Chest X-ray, AP view. Patient: 71 years old, sex M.
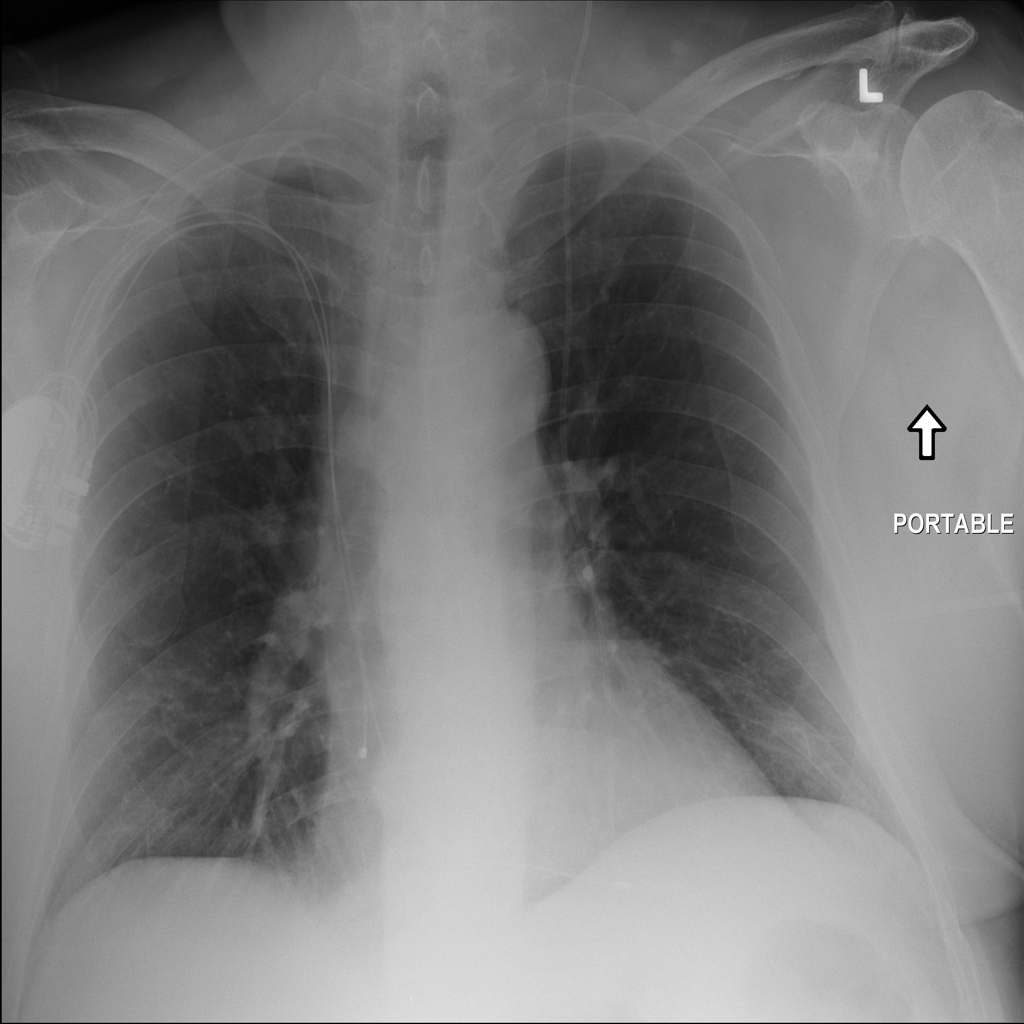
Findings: No Finding